Question: Looking at the image below, I have two main divs represented by the red and black outer div.
The black is visible by default and when you hover over one of the smaller black divs, the red div for that hovered box is displayed.
This works find on the first line, but if you look at the last box on the second line, you can see what I want to happen.
In reality all the red boxes on the second line are placed where the green line is. This is because of the height of the 3rd red box on the first line.
I've spend so much time trying to figure this out. Does anyone know how to do this?

'''
<div class="container" style="position:relative;">
<div class="red" style="position:relative;visibilty:visible;z-index:1">
<div class="box"></div>
<div class="box"></div>
<div class="box"></div>
<div class="box"></div>
<div class="box"></div>
<div class="box"></div>
</div>
<div class="black" style="position:absolute;visibility:hidden;z-index:2">
<div class="box"></div>
<div class="box"></div>
<div class="box"></div>
<div class="box"></div>
<div class="box"></div>
<div class="box"></div>
</div>
</div>
'''
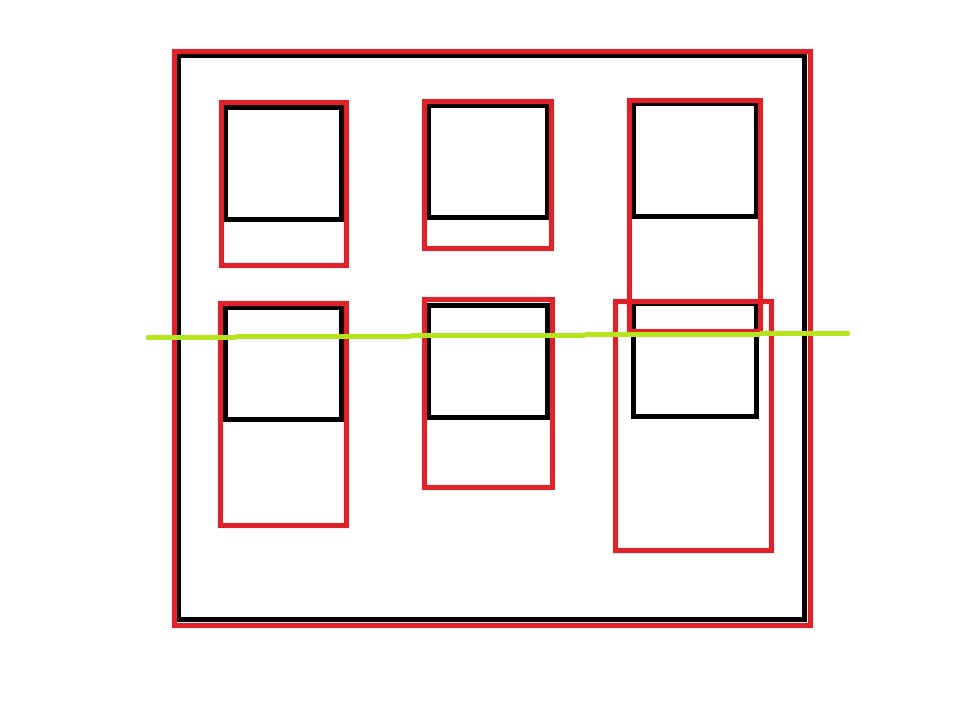
Answer: Position the red and black divs inside of a div.box with position: relative. Give the div.red boxes position: absolute and opacity of 0. Then add a rule to set opacity of the div.black to 0 and div.red to 1 on div.box:hover. See the example below. Notice that I made the red boxes larger than the black boxes but the flow is fine because position:absolute removes the red boxes from the document flow.
'''
div.box{
display: inline-block;
position: relative;
width: 30%;
height: 100px;
}
div.box .red {
opacity:0.0;
background-color: red;
position: absolute;
top:0;
left: 0;
width: 100%;
height: 120px;
border: 1px red solid;
}
div.box .black {
position: absolute;
border: 1px black solid;
height: 100%;
width: 100%;
}
div.box:hover .black {
opacity:0;
}
div.box:hover .red {
opacity:1.0;
z-index:1;
}
'''
'''
<div class="container" style="position:relative;">
<div class="box">
<div class="black"></div>
<div class="red"></div>
</div>
<div class="box">
<div class="black"></div>
<div class="red"></div>
</div>
<div class="box">
<div class="black"></div>
<div class="red"></div>
</div>
<div class="box">
<div class="black"></div>
<div class="red"></div>
</div>
<div class="box">
<div class="black"></div>
<div class="red"></div>
</div>
<div class="box">
<div class="black"></div>
<div class="red"></div>
</div>
</div>
'''